Field crop: maize
Growth stage: 2
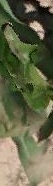
Species: maize